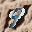
Label: 9